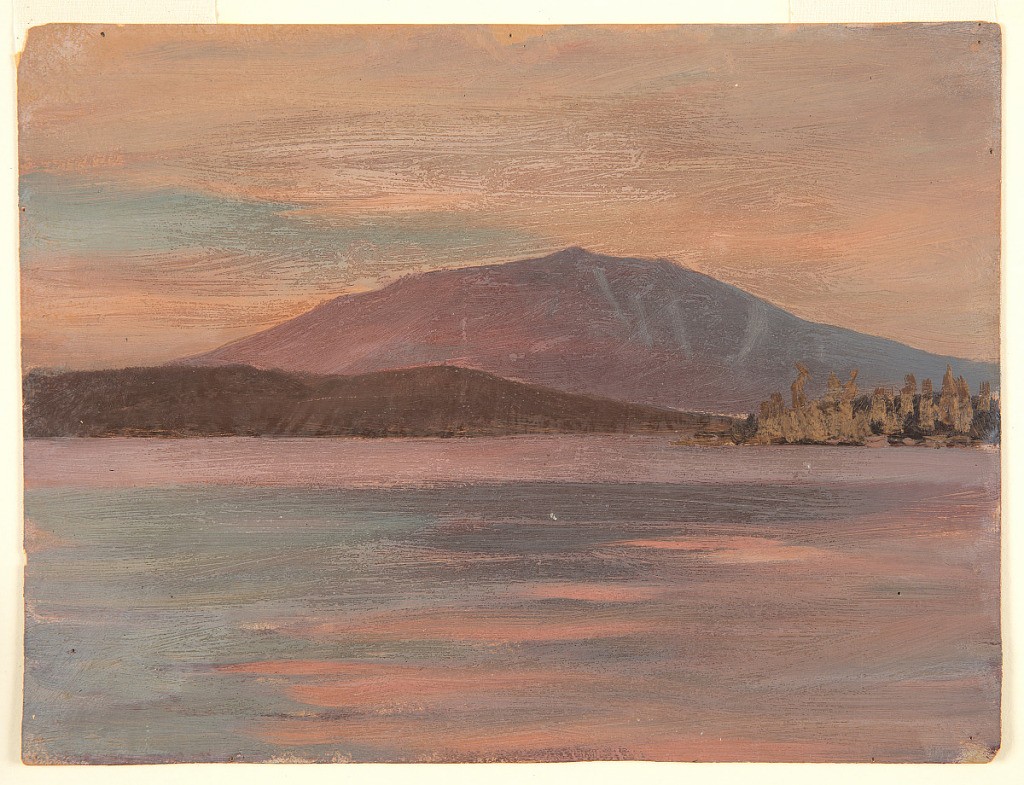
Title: Mt. Katahdin, Maine
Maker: Frederic Edwin Church, American, 1826–1900
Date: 1856 or 1876–1881
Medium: Oil and graphite on paperboard
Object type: Drawing
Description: Painted sketch showing a view of Mt. Katahdin from the southern shore of either Togue Pond or Lake Millinocket in Maine. The surface of the pond reflects the warm lavender and blue hues in the sky above and extends from the foreground to the middle distance, where it encounters a wooded spit of land at right and the opposite shoreline at center and left. Dark, rolling hills stretch across the landscape in front of Mt. Katahdin, which looms over the landscape in the background. Rendered in hues of purple and blue, the mountain has a distinctly bulging silhouette with one sharp peak, Baxter, at center. Above, the loosely rendered sky is filled with hazy, light pink and cream clouds, likely at sunset. A patch of blue sky is visible at left.